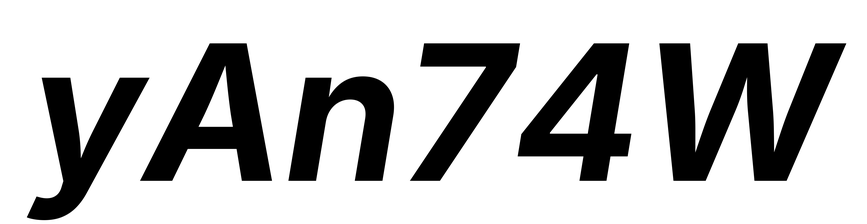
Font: Inter-Italic_Bold_Italic